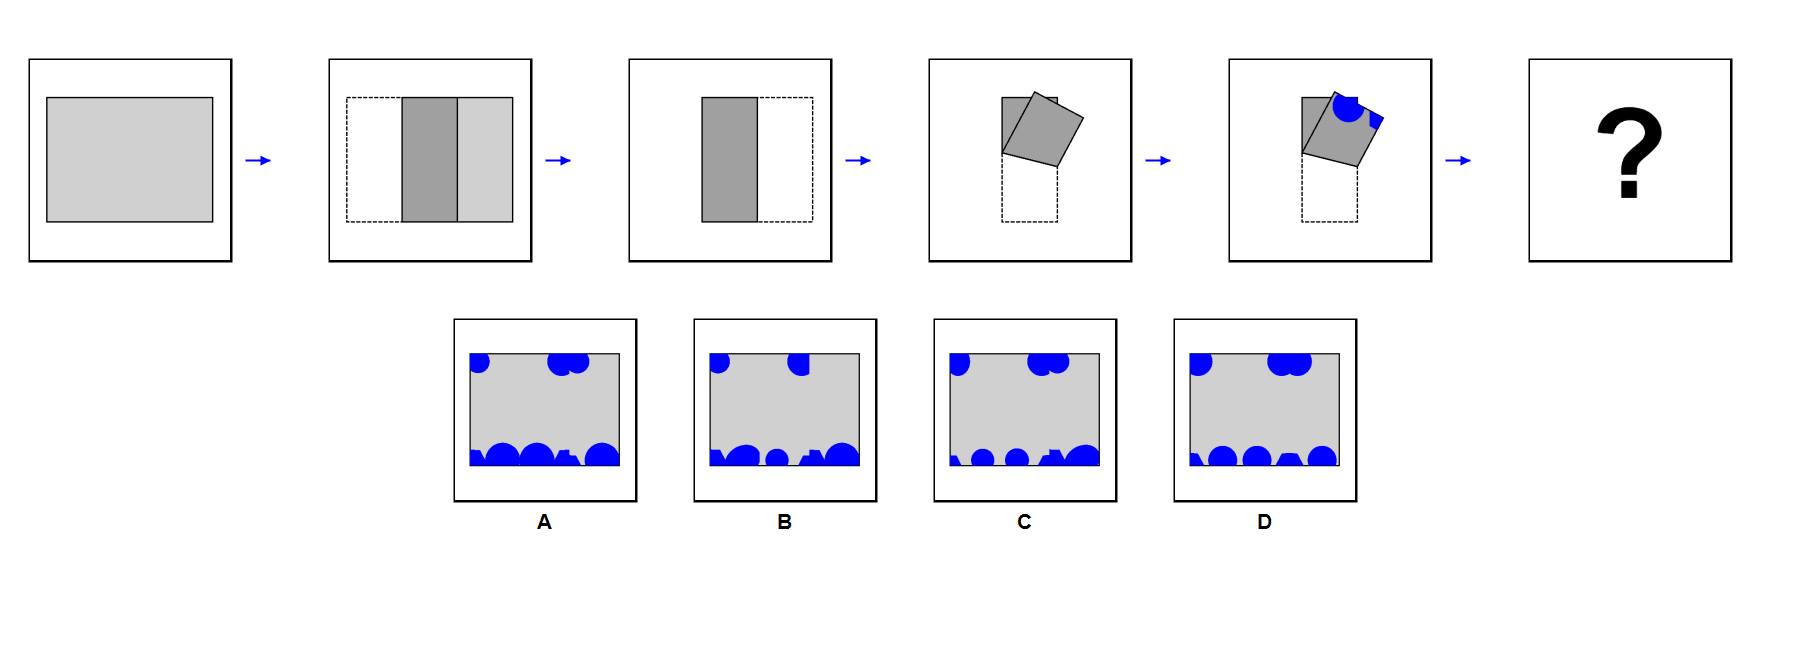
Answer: D